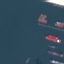
Label: SeaLake